Question: I am coming up with the error, "A parameter is missing. [ Parameter ordinal = 1 ]", in Web Matrix when I try to run the following SQL query:
'''
if(IsPost)
{
var db = Database.Open("TheatreBooking");
var update =
"INSERT INTO Customer ([Customer_First_Name],[Customer_Surname],[Customer_Add_Ln_1],
[Customer_Add_Ln_2],[Customer_Add_Ln_3],[Customer_Add_Ln_4],[Customer_Postcode],
[Customer_Tel],[Customer_Email]) VALUES
(@customer_first_name,@customer_surname,@customer_add_ln_1,
@customer_add_ln_2,@customer_add_ln_3,@customer_add_ln_4,
@customer_postcode,@customer_telephone,@customer_email)";
db.Execute(update);
}
'''
It seems to be on the db.execute(update) line, however, I am unsure what my additional parameter should be.
Customer is my table, and it includes the capitalised headings (e.g. Customer_First_Name), and then the values I would like to insert are the non-capitalised (e.g. customer_first_name) which have been entering into a form:
'''
<form action="" method ="post" >
<p>First Name</p>
<input type="text" name ="customer_first_name"> </input> </br>
<p>Surname</p>
<input type="text" name ="customer_surname"> </input> </br>
<p>Address</p>
<input type="text" name ="customer_add_ln_1"> </input> </br>
<input type="text" name ="customer_add_ln_2"> </input> </br>
<input type="text" name ="customer_add_ln_3"> </input> </br>
<input type="text" name ="customer_add_ln_4"> </input> </br>
<p>Postcode</p>
<input type="text" name ="customer_postcode"> </input> </br>
<p>Telephone</p>
<input type="text" name ="customer_telephone"> </input> </br>
<p>Email</p>
<input type="text" name ="customer_email"> </input> </br>
<input type="Submit" name ="Confirm"> </input>
</form>
'''
The columns are as follows:

Thanks.
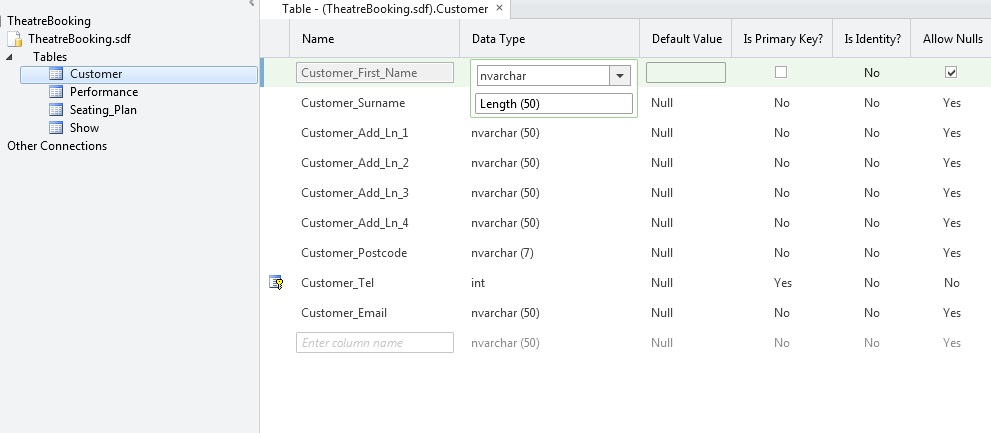
Answer: You can use something like this:
'''
using (SqlConnection connection = new SqlConnection("TheatreBooking"))// I guess "TheatreBooking" is your connectionString
{
connection.Open();
using (SqlCommand command = connection.CreateCommand())
{
command.CommandText = "INSERT INTO Customer ([Customer_First_Name],[Customer_Surname],
[Customer_Add_Ln_1],[Customer_Add_Ln_2],[Customer_Add_Ln_3],
[Customer_Add_Ln_4],[Customer_Postcode], [Customer_Tel],[Customer_Email]) VALUES
(@customer_first_name,@customer_surname,@customer_add_ln_1,
@customer_add_ln_2,@customer_add_ln_3,@customer_add_ln_4,
@customer_postcode,@customer_telephone,@customer_email)";
command.Parameters.AddWithValue("@customer_first_name",customerfirstname));
command.Parameters.AddWithValue("@customer_surname",customersurname));
....// you do the same for the rest (6)as the above line
command.ExecuteNonQuery();
}
}
'''
If you are missing a library: add 'using System.Data.SqlClient;'
I hope it will help you